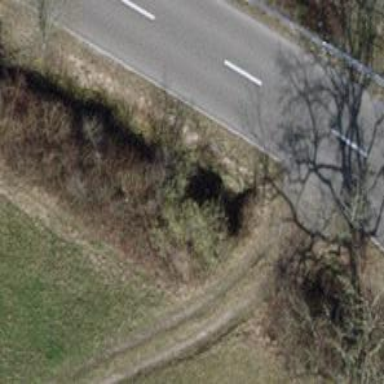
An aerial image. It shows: Tunnel.